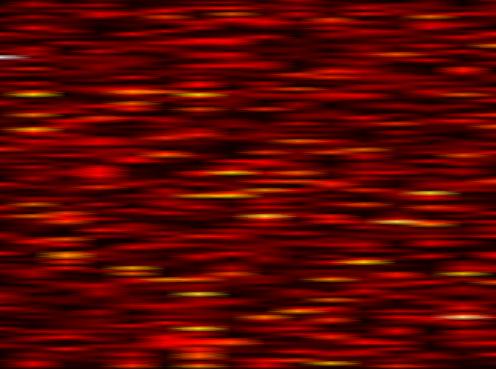
Label: FBMC